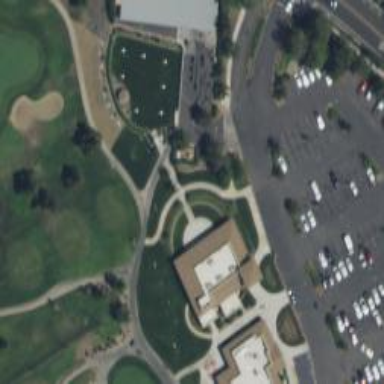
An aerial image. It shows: Pathway for golfing.